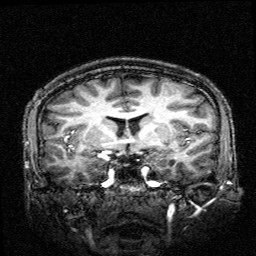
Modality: T1w
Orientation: sagittal
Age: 19
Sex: male